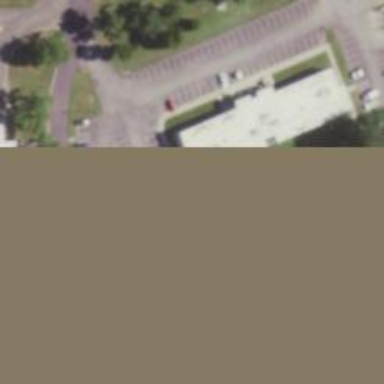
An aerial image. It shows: College building.